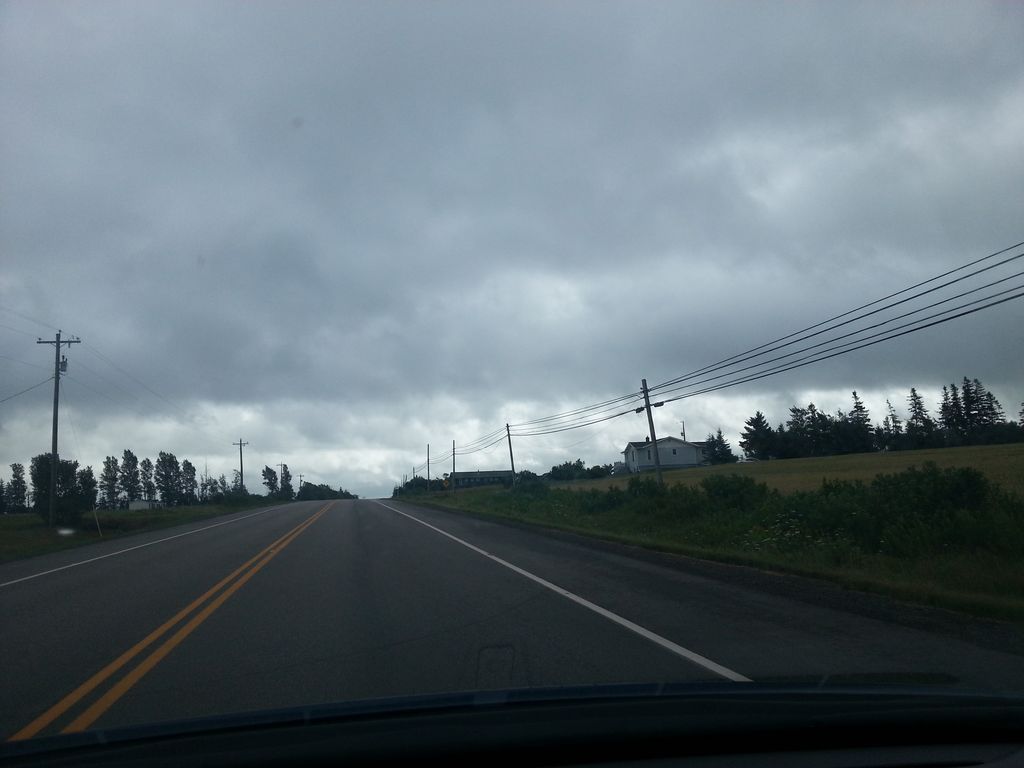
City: charlottetown